Interaction volume radius: 5 \u00c5
Interaction volume height: 15 \u00c5
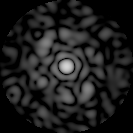
Disorder parameter: 0.8188